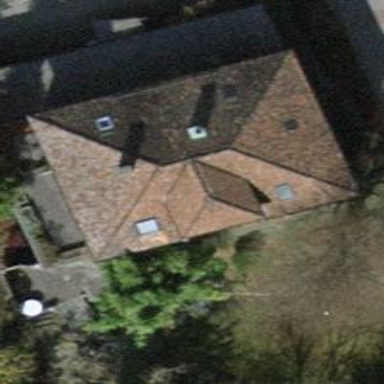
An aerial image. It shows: Simple house.